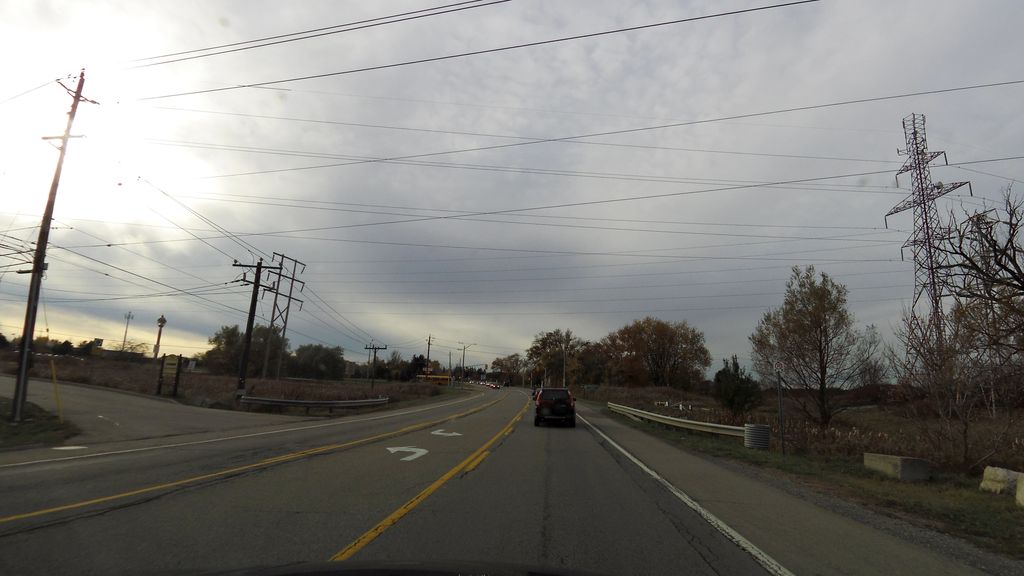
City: hamilton